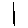
Label: line